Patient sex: M
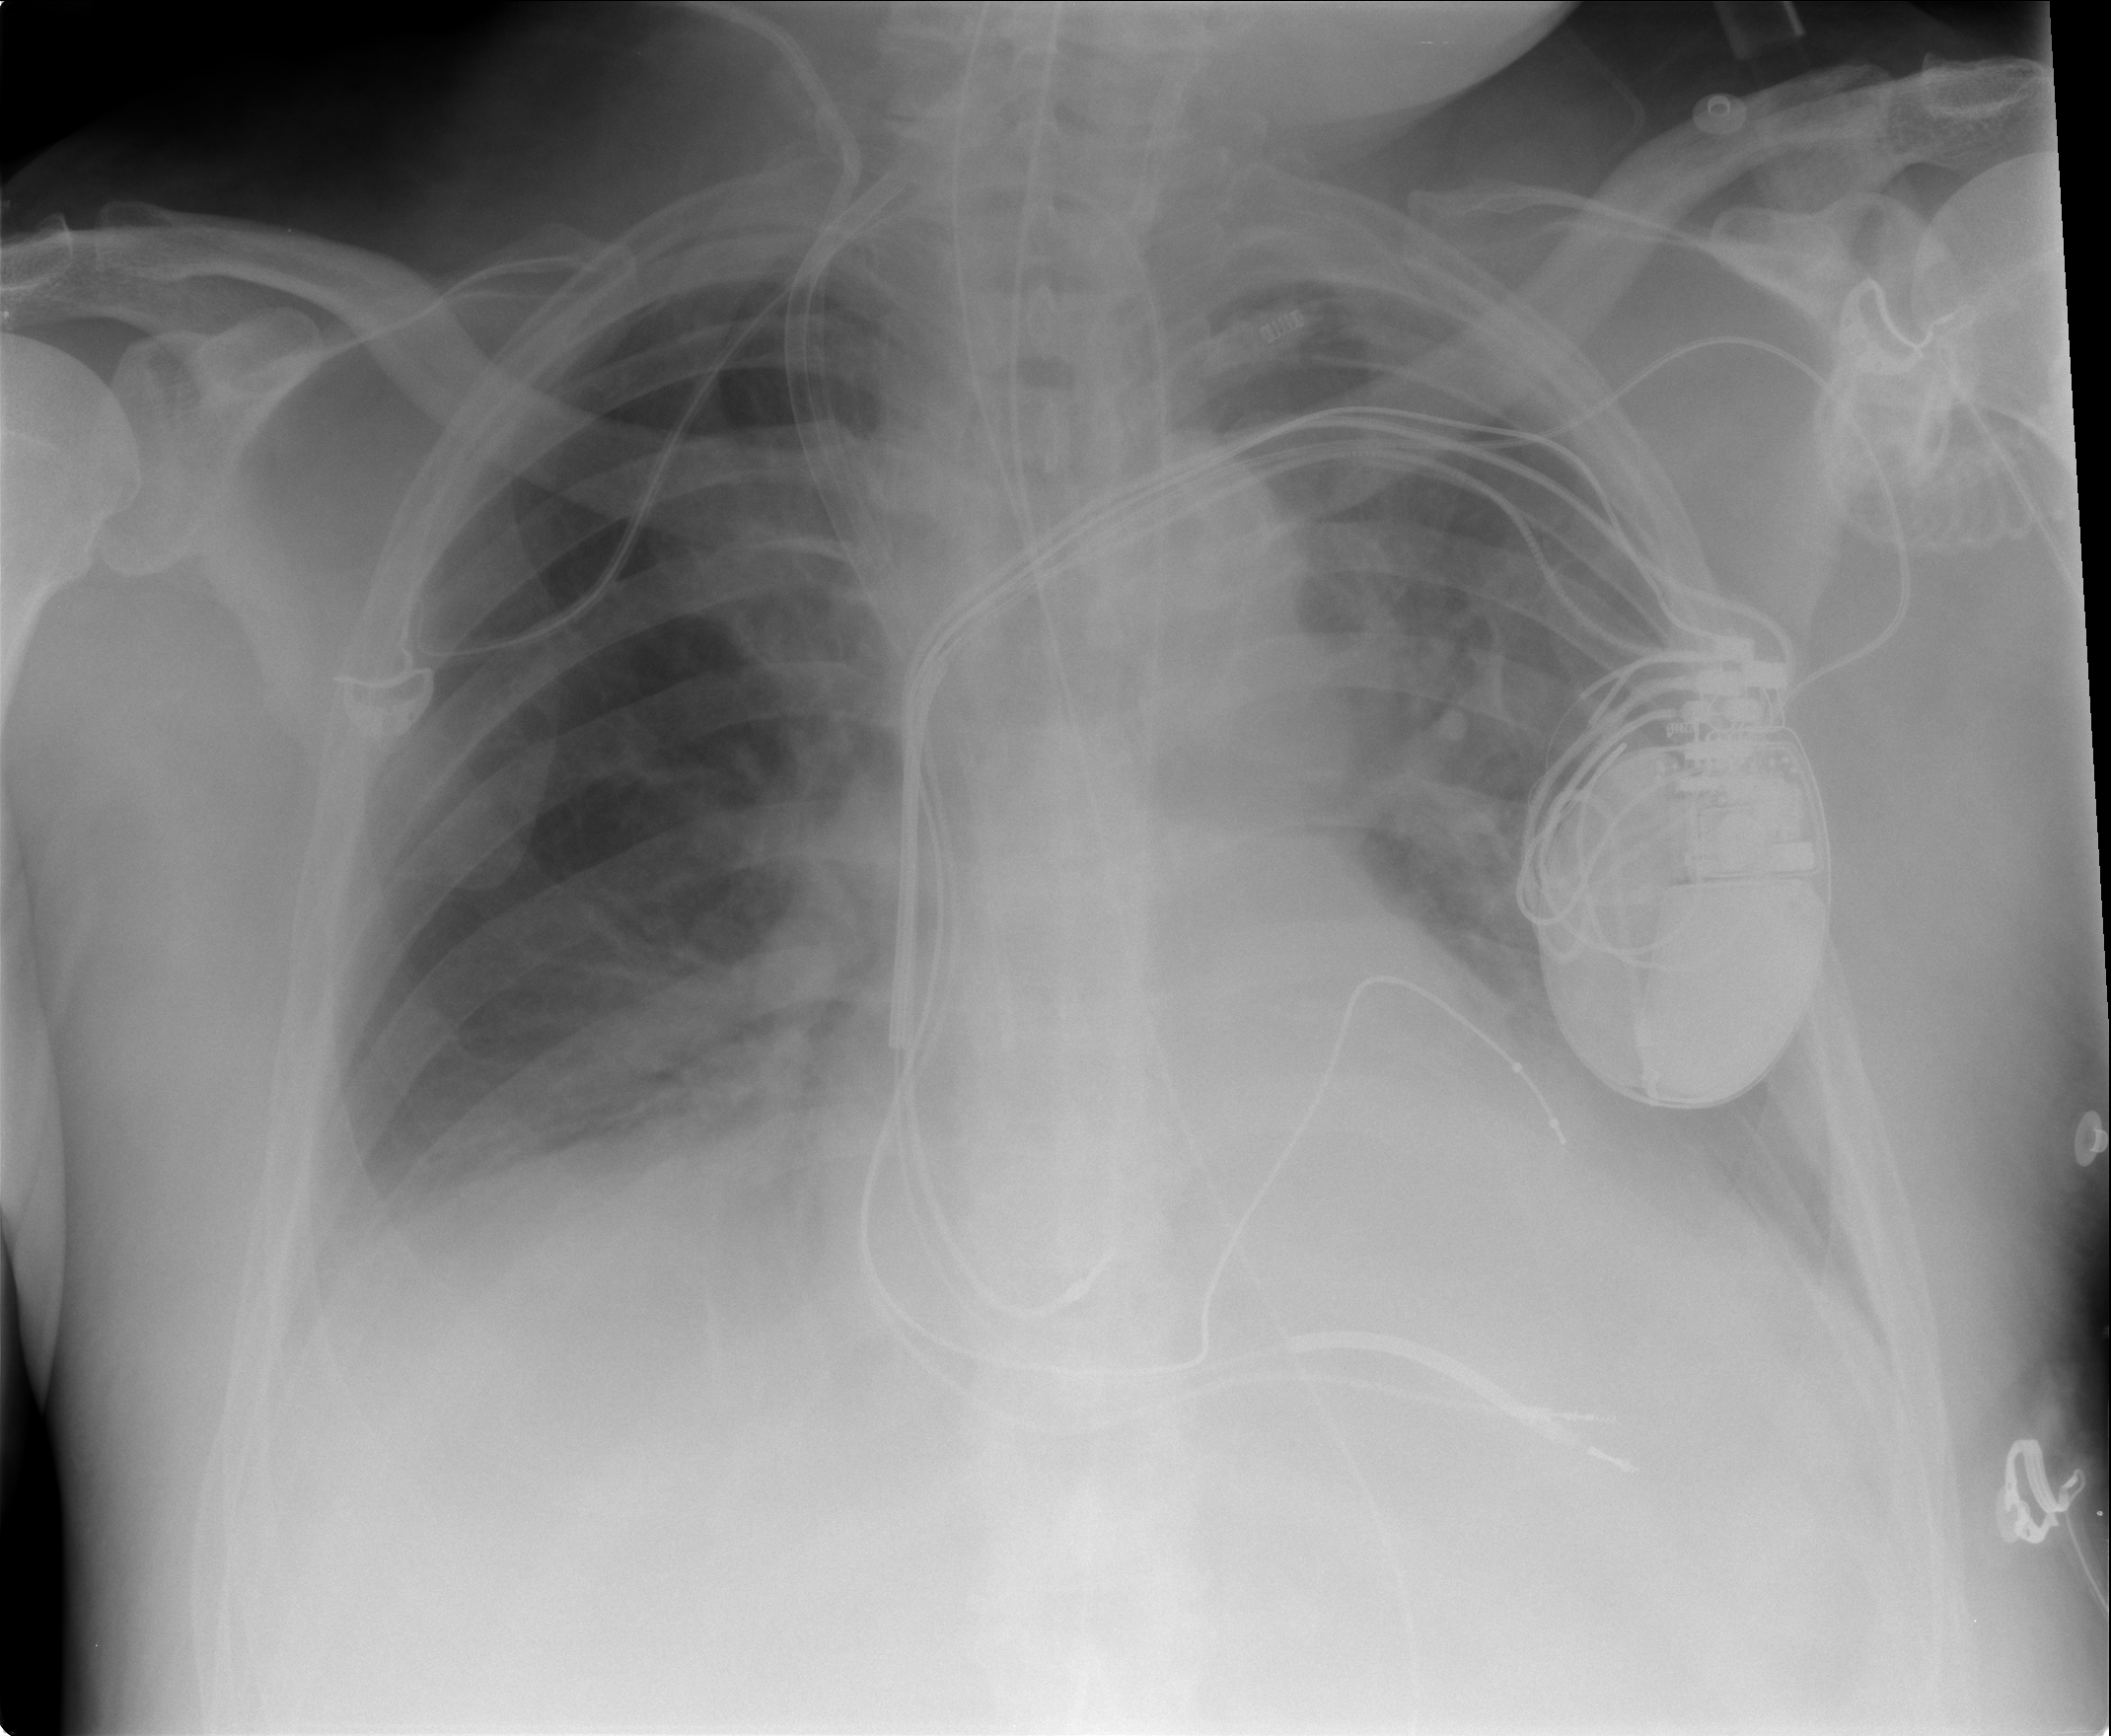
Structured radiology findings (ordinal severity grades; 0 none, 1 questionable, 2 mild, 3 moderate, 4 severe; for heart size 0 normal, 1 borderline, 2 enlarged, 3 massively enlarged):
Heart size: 1
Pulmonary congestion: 2
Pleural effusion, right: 2
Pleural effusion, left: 2
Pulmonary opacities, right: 0
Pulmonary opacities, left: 2
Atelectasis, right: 2
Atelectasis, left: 2